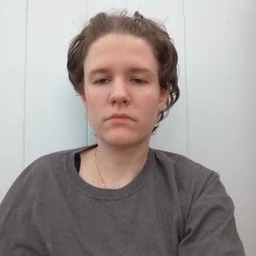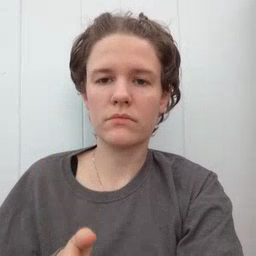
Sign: person